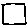
Label: square